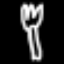
Label: fork